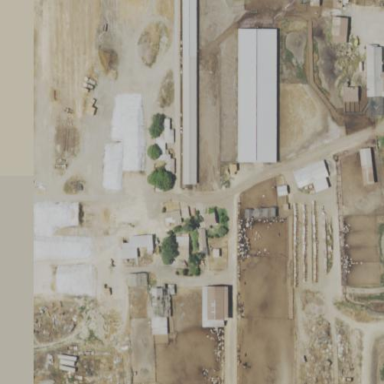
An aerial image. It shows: Farmyard area.